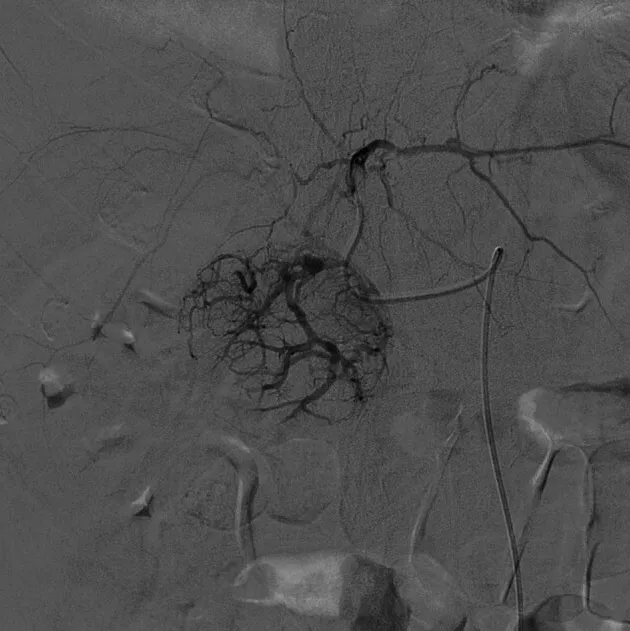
Expansive lesion of the IV hepatic segment.
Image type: radiology (x_ray)